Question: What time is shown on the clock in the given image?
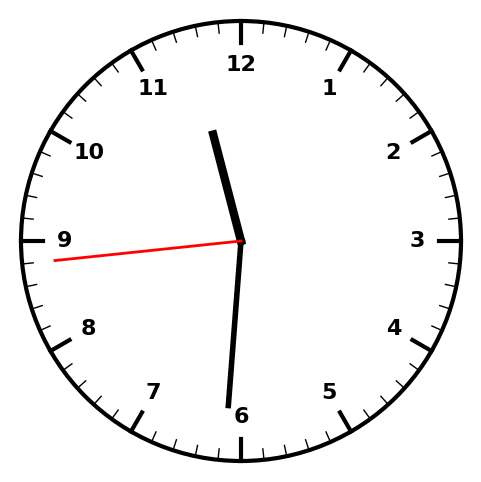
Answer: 11:30:44